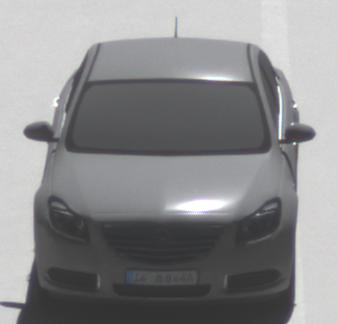
Make: Opel
Model: Insignia 1.6
Detailed model: Insignia (A) Notch Back
Model produced from: 2008/11
Model produced until: 2008/12
Doors: 4
Color: gray
Road condition: dry road
Daytime: morning or afternoon
Contrast: high contrast